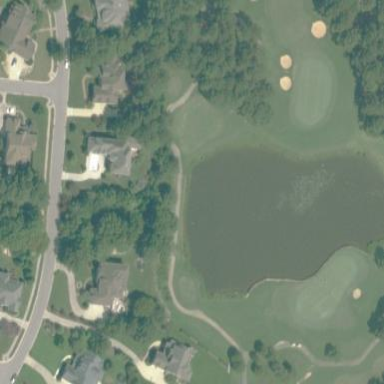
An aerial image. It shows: Rough grassy area used for golf.